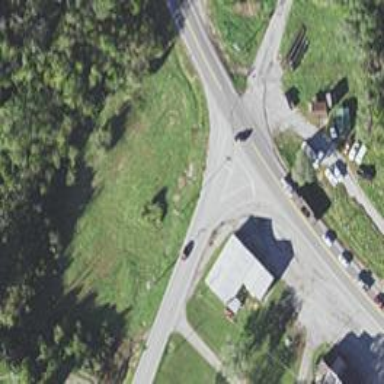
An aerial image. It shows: Road with stop sign.